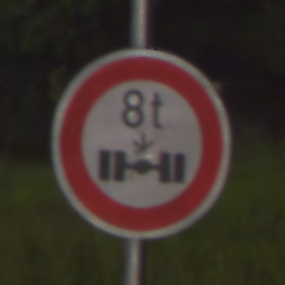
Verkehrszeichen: TatsaechlicheAchslast
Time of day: Night
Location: Outdoor (Suburban)
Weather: PartlyCloudy
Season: NotSpecified
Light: Artificial